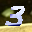
Label: 3